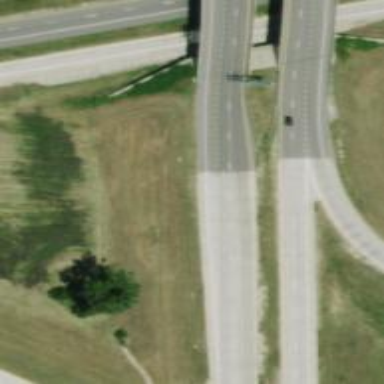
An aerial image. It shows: Trunk highway with expressway features.